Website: home-depot
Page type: address-validator
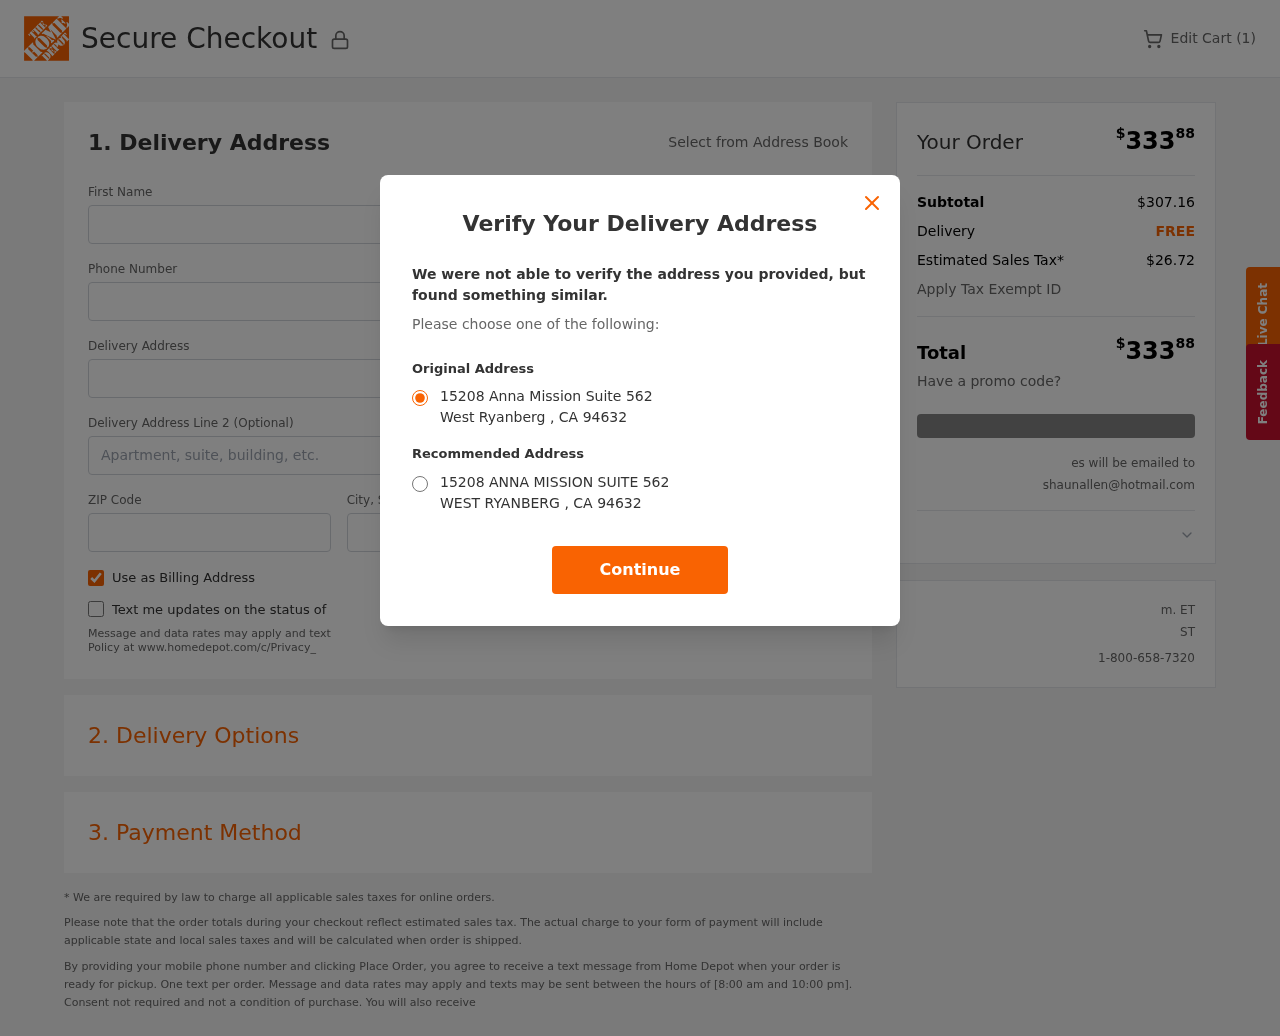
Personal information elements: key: PII_CITY
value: West Ryanberg
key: PII_EMAIL
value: shaunallen@hotmail.com
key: PII_POSTCODE
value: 94632
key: PII_STATE_ABBR
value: CA
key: PII_STREET
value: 15208 Anna Mission Suite 562
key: PII_FIRSTNAME
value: Shaun
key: PII_LASTNAME
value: Allen
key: PII_PHONE
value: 7623748900
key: PII_CITY_STATE
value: West Ryanberg, CA
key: PII_STREET_ALT
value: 15208 ANNA MISSION SUITE 562
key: PII_CITY_ALT
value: WEST RYANBERG
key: PII_POSTCODE_FULL
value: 94632
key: PII_POSTCODE_NUMERIC
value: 94632
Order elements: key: ORDER_NUM_ITEMS
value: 1
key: ORDER_TOTAL
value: $33388
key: ORDER_SUBTOTAL
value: $307.16
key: ORDER_SHIPPING_COST
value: FREE
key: ORDER_TAX
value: $26.72